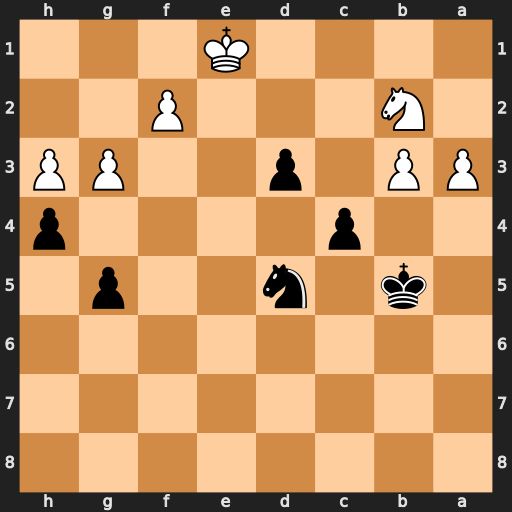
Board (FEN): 8/8/8/1k1n2p1/2p4p/PP1p2PP/1N3P2/4K3
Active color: b
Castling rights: -
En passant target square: -
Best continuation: d2+ Kxd2 c3+